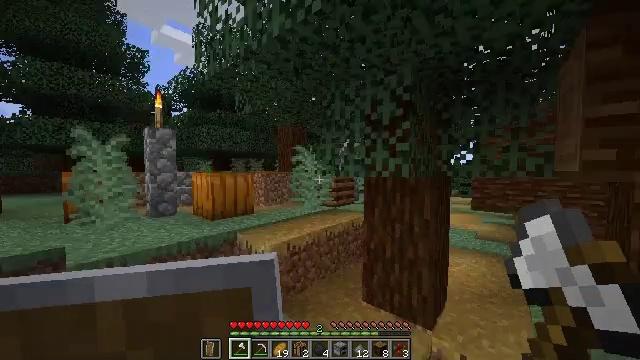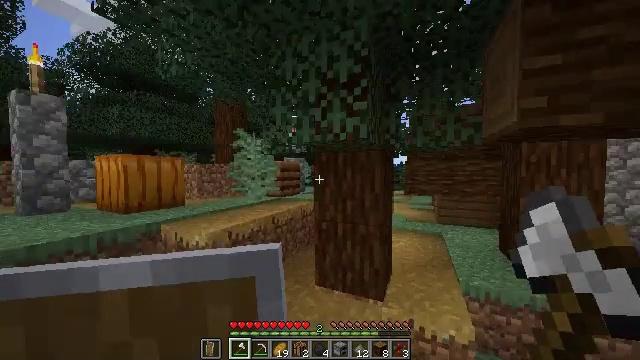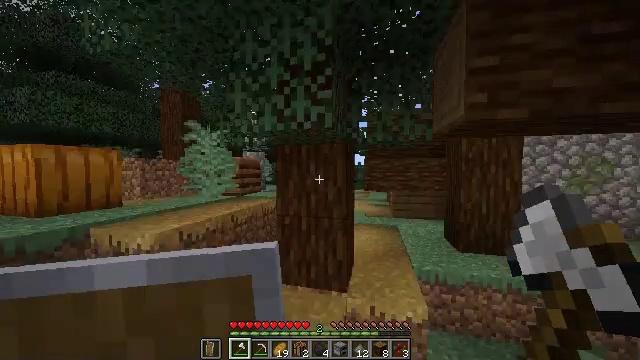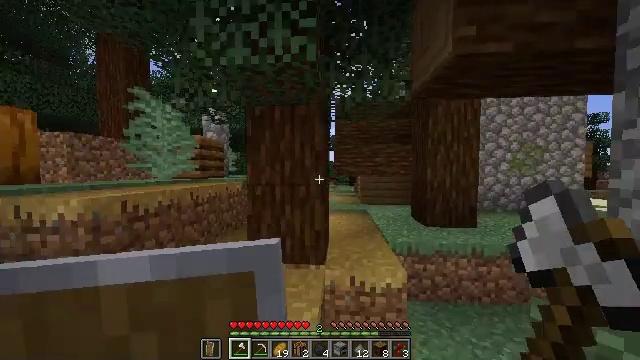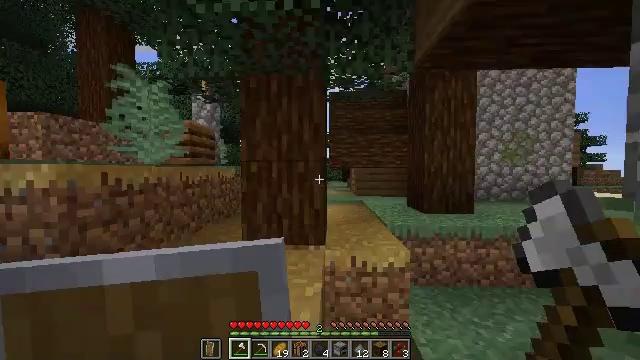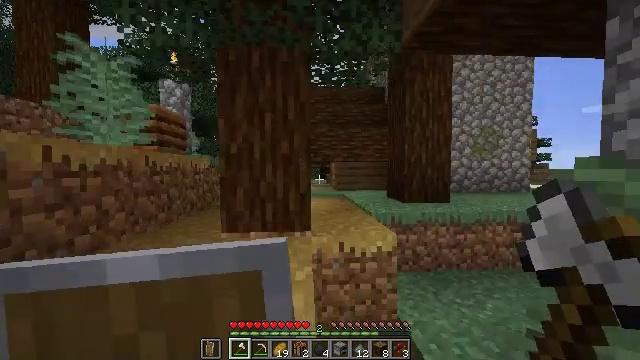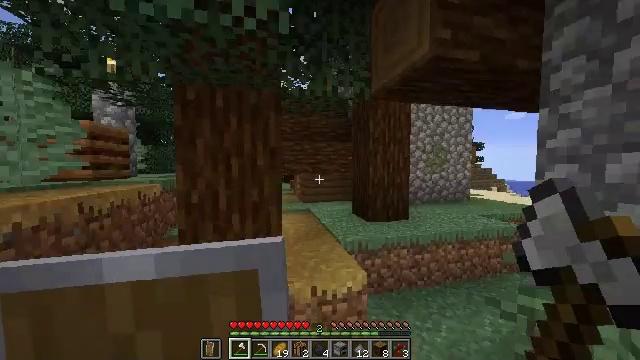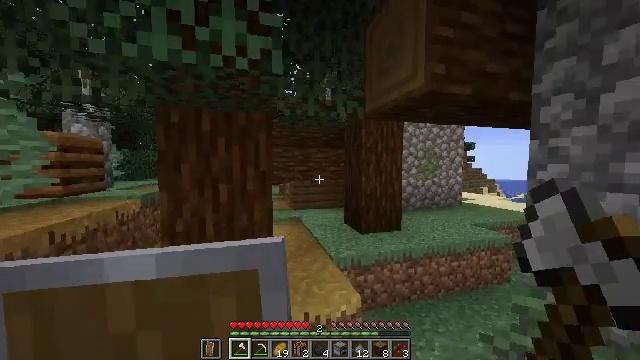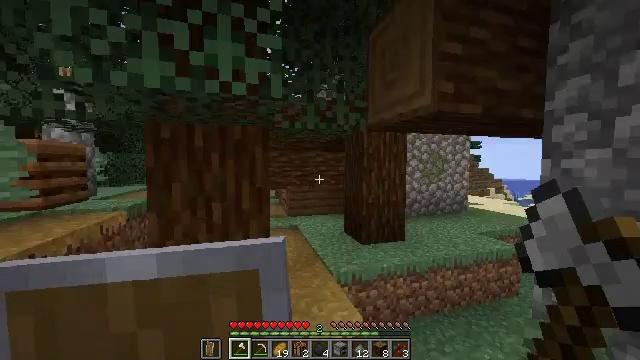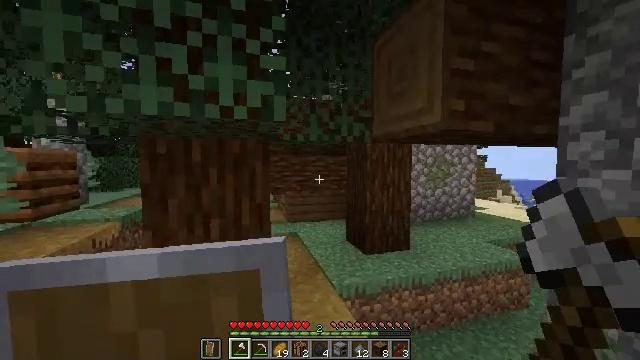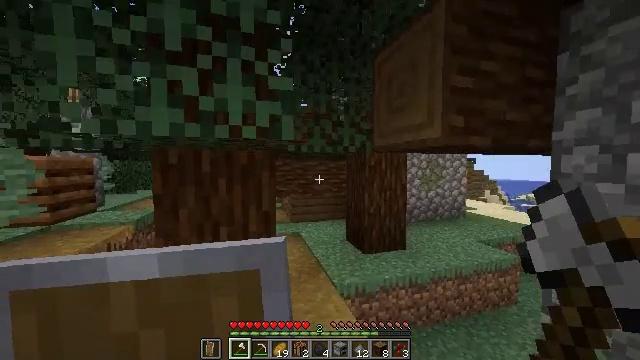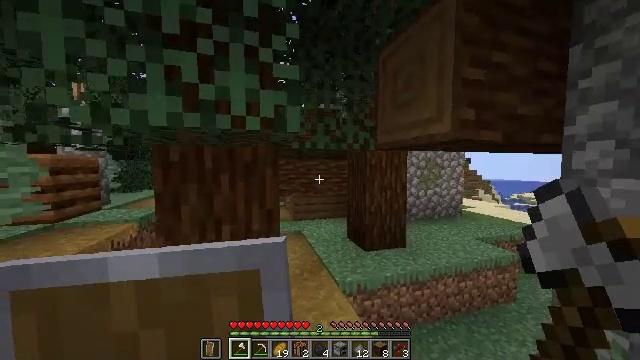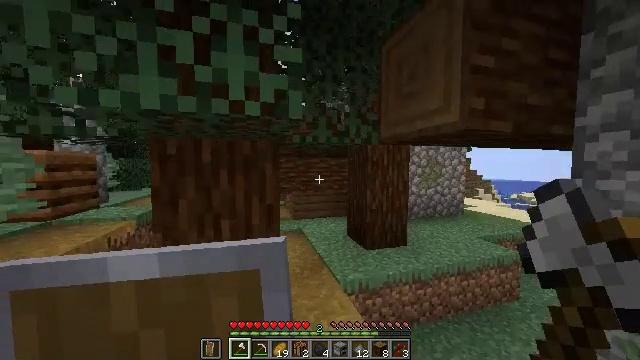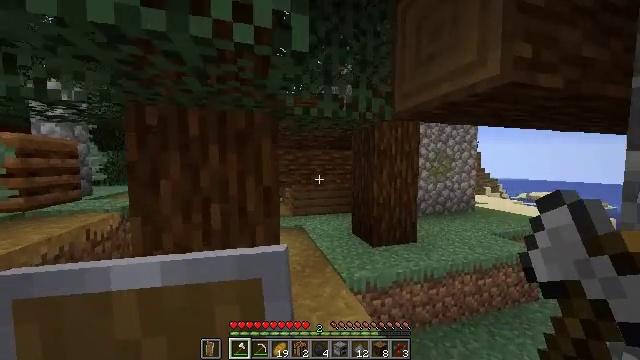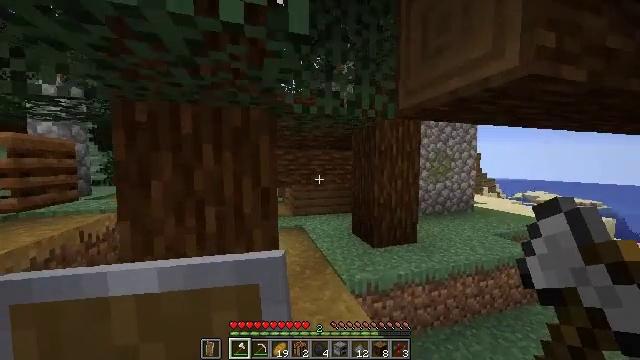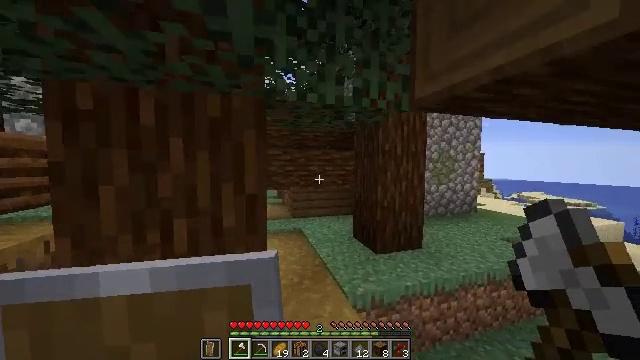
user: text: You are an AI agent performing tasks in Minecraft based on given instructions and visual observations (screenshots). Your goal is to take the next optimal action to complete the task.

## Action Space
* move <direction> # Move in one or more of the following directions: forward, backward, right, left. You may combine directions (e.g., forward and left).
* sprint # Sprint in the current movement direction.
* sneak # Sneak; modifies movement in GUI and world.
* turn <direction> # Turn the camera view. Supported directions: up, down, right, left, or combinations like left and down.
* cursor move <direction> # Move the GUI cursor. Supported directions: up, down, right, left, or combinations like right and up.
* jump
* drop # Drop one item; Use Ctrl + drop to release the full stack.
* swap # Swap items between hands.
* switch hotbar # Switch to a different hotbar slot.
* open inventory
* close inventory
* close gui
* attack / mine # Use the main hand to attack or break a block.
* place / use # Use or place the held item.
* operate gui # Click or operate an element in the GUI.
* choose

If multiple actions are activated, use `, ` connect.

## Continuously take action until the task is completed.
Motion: motion action
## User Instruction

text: Retrieve the blue bed from the ground.
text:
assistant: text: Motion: move forward, sprint, turn right, jump
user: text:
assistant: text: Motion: move forward, sprint, turn right, jump
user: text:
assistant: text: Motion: move forward, sprint, turn right, jump
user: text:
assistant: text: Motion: move forward, sprint, turn right, jump
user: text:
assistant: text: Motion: move forward, sprint, turn right, jump
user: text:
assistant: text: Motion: move forward, sprint, turn right and down, jump
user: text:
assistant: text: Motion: move forward, sprint, turn right, jump
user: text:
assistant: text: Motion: move forward, sprint, jump
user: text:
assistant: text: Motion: move forward, sprint, jump
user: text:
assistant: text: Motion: move forward, sprint
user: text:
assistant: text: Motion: move forward, sprint
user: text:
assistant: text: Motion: move forward, sprint
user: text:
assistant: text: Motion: move forward, sprint
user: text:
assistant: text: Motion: move forward, sprint
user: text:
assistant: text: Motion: move forward, sprint
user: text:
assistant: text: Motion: move forward, sprint
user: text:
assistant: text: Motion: move forward, sprint
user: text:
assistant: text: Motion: move forward, sprint
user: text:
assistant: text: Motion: move forward, sprint
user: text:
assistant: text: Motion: move forward, sprint
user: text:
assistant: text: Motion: move forward, sprint, turn down
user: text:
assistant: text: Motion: move forward, sprint, turn left
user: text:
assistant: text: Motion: move forward, sprint, turn left
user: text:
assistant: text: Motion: move forward, sprint, turn left
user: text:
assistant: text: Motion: move forward, sprint, turn left
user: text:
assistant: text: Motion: move forward, sprint, turn left
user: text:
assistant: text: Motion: move forward, sprint, turn left
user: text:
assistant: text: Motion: move forward, sprint
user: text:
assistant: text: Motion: move forward, sprint
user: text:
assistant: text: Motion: move forward, sprint